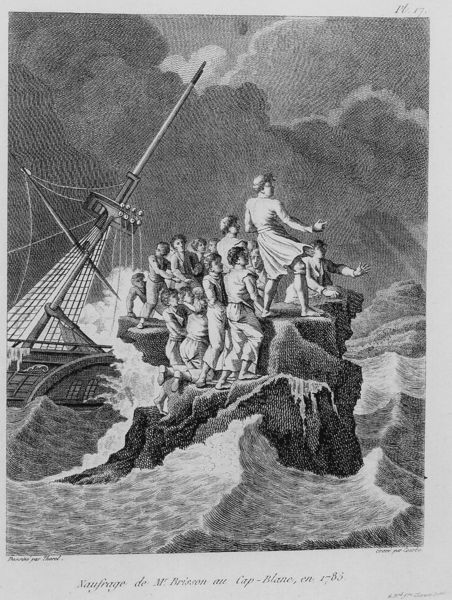
Titel: Schiffbruch von M. Brisson auf dem Cap-Blanc in 1785
Institution: New York, Public Library
Schlagwörter: felsen, gewitter, meer, wasser, wolken, menschen, see, männer, boot, schiff, welle, wellen, mast, fels, angst, not, schiffbruch, seenot, sturm, untergang, unwetter, druck, druckgraphik, stich, hilfe, gestrandet, gekentert, böe